Question: I have a 5 million list of 32 bit integers (actually a 2048 x 2560 image) that is 90% zeros. The non-zero cells are labels (e.g. 2049, 8195, <PHONE>, 34320923, <PHONE>) that completely not sequential or consecutive in any way (it is the output of our custom connected component labeling CCL algorithm). I am working with a NVIDA Tesla K40, so I would love it if this needs any prefix-scan work, that it uses SHUFFLE, BALLOT or any of the higher CC features.
I don't need a full worked out example, just some advice.
To illustrate, here is one blog that was labeled by our CCL algorithm.

Other blobs will have a different unique label (e.g. 13282). But all will be surrounded by zeros, and be ellipsoid in shape. (We optimized our CCL for ellipsoids, that is why we don't use the libraries). But one side effect is that the blob labels are not consecutive numbers. We don't care what order they are numbered, but we want one blob labeled #1, and other labeled #2, and the last one to be be labeled #n, where n is the number of blobs in the image.
What do I mean Labled #1? I mean that all 2242 cells should be replaced with a 1. and all 13282 cells would have a #2, etc.
The maximumb blob number from our CCL is equal to 2048x2560. So we know the size of the array.
Actually, Robert Crovella already gave a great answer for this a day ago. It was not exact, but I now see how to apply the answer. So I don't need any more help. But he was so generous in his time and effort, and asked me to re-write the problem with examples, so I did that.
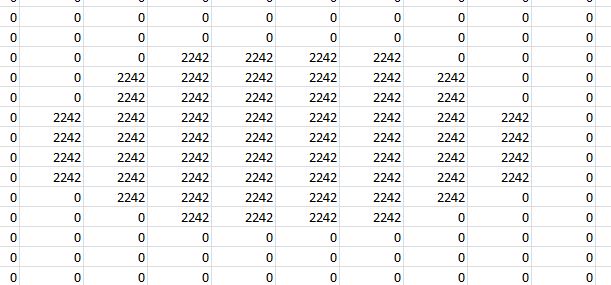
Answer: One possible approach would be to use a sequence of:
1. thrust::transform - to convert the input data to all 1 or 0: 0 27 42 0 18 99 94 91 0 -- input data
0 1 1 0 1 1 1 1 0 -- this will be our "mask vector"
2. thrust::inclusive_scan - to convert the mask vector into a progressive sequence: 0 1 1 0 1 1 1 1 0 -- "mask" vector
0 1 2 2 3 4 5 6 6 -- "sequence" vector
3. Another thrust::transform to mask off the non-increasing values: 0 1 1 0 1 1 1 1 0 -- "mask" vector
0 1 2 2 3 4 5 6 6 -- "sequence" vector
-------------------------
0 1 2 0 3 4 5 6 0 -- result of "AND" operation
Note that we could combine the first two steps with 'thrust::transform_inclusive_scan' and then perform the third step as a 'thrust::transform' with a slightly different transform functor. This modification allows us to dispense with the creation of the temporary "mask" vector.
Here's a fully worked example showing the "modified" approach using 'thrust::transform_inclusive_scan':
'''
$ cat t635.cu
#include <iostream>
#include <stdlib.h>
#include <thrust/device_vector.h>
#include <thrust/host_vector.h>
#include <thrust/transform.h>
#include <thrust/transform_scan.h>
#include <thrust/generate.h>
#include <thrust/copy.h>
#define DSIZE 20
#define PCT_ZERO 40
struct my_unary_op
{
__host__ __device__
int operator()(const int data) const
{
return (!data) ? 0:1;}
};
struct my_binary_op
{
__host__ __device__
int operator()(const int d1, const int d2) const
{
return (!d1) ? 0:d2;}
};
int main(){
// generate DSIZE random 32-bit integers, PCT_ZERO% are zero
thrust::host_vector<int> h_data(DSIZE);
thrust::generate(h_data.begin(), h_data.end(), rand);
for (int i = 0; i < DSIZE; i++)
if ((rand()%100)< PCT_ZERO) h_data[i] = 0;
else h_data[i] %= 1000;
thrust::device_vector<int> d_data = h_data;
thrust::device_vector<int> d_result(DSIZE);
thrust::transform_inclusive_scan(d_data.begin(), d_data.end(), d_result.begin(), my_unary_op(), thrust::plus<int>());
thrust::transform(d_data.begin(), d_data.end(), d_result.begin(), d_result.begin(), my_binary_op());
thrust::copy(d_data.begin(), d_data.end(), std::ostream_iterator<int>(std::cout, ","));
std::cout << std::endl;
thrust::copy(d_result.begin(), d_result.end(), std::ostream_iterator<int>(std::cout, ","));
std::cout << std::endl;
return 0;
}
$ nvcc -o t635 t635.cu
$ ./t635
0,886,777,0,793,0,386,0,649,0,0,0,0,59,763,926,540,426,0,736,
0,1,2,0,3,0,4,0,5,0,0,0,0,6,7,8,9,10,0,11,
$
'''
---
Responding to the update, this new information makes the problem more difficult to solve, in my opinion. Histogramming techniques come to mind, but without any limits on the occupied range of the 32 bit integers (labels) or any limits on the number of times a particular label may be duplicated within the data set, histogramming techniques seem impractical. This leads me to consider sorting the data.
An approach like this should work:
1. Use thrust::sort to sort the data.
2. Use thrust::unique to remove the duplicates.
3. The sorted data with duplicates removed now gives us our ordering for our output set [0,1,2, ...]. Let's call this our "map". We can use a parallel binary-search technique to convert each label in the original data set to it's mapped output value.
This process seems pretty "expensive" to me. I would suggest reconsidering the upstream labelling operation to see if it can be re-designed to produce a data set more amenable to efficient downstream processing.
Anyway here is a fully worked example:
'''
$ cat t635.cu
#include <iostream>
#include <stdlib.h>
#include <thrust/device_vector.h>
#include <thrust/host_vector.h>
#include <thrust/transform.h>
#include <thrust/generate.h>
#include <thrust/sort.h>
#include <thrust/unique.h>
#include <thrust/copy.h>
#define DSIZE 20
#define PCT_ZERO 40
#define RNG 10
#define nTPB 256
// sets idx to the index of the first element in a that is
// equal to or larger than key
__device__ void bsearch_range(const int *a, const int key, const unsigned len_a, unsigned *idx){
unsigned lower = 0;
unsigned upper = len_a;
unsigned midpt;
while (lower < upper){
midpt = (lower + upper)>>1;
if (a[midpt] < key) lower = midpt +1;
else upper = midpt;
}
*idx = lower;
return;
}
__global__ void find_my_idx(const int *a, const unsigned len_a, int *my_data, int *my_idx, const unsigned len_data){
unsigned idx = (blockDim.x * blockIdx.x) + threadIdx.x;
if (idx < len_data){
unsigned sp_a;
int val = my_data[idx];
bsearch_range(a, val, len_a, &sp_a);
my_idx[idx] = sp_a;
}
}
int main(){
// generate DSIZE random 32-bit integers, PCT_ZERO% are zero
thrust::host_vector<int> h_data(DSIZE);
thrust::generate(h_data.begin(), h_data.end(), rand);
for (int i = 0; i < DSIZE; i++)
if ((rand()%100)< PCT_ZERO) h_data[i] = 0;
else h_data[i] %= RNG;
thrust::device_vector<int> d_data = h_data;
thrust::device_vector<int> d_result = d_data;
thrust::sort(d_result.begin(), d_result.end());
thrust::device_vector<int> d_unique = d_result;
int unique_size = thrust::unique(d_unique.begin(), d_unique.end()) - d_unique.begin();
find_my_idx<<< (DSIZE+nTPB-1)/nTPB , nTPB >>>(thrust::raw_pointer_cast(d_unique.data()), unique_size, thrust::raw_pointer_cast(d_data.data()), thrust::raw_pointer_cast(d_result.data()), DSIZE);
thrust::copy(d_data.begin(), d_data.end(), std::ostream_iterator<int>(std::cout, ","));
std::cout << std::endl;
thrust::copy(d_result.begin(), d_result.end(), std::ostream_iterator<int>(std::cout, ","));
std::cout << std::endl;
return 0;
}
$ nvcc t635.cu -o t635
$ ./t635
0,6,7,0,3,0,6,0,9,0,0,0,0,9,3,6,0,6,0,6,
0,2,3,0,1,0,2,0,4,0,0,0,0,4,1,2,0,2,0,2,
$
'''